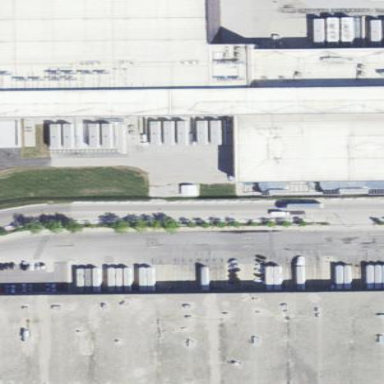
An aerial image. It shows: Industrial building.